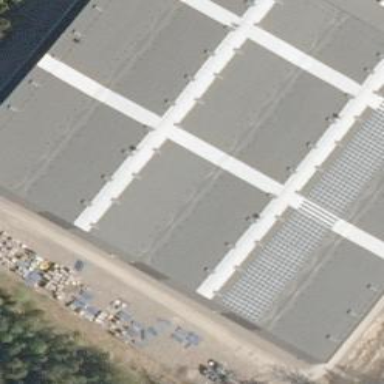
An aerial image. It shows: Warehouse.